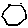
Label: hexagon